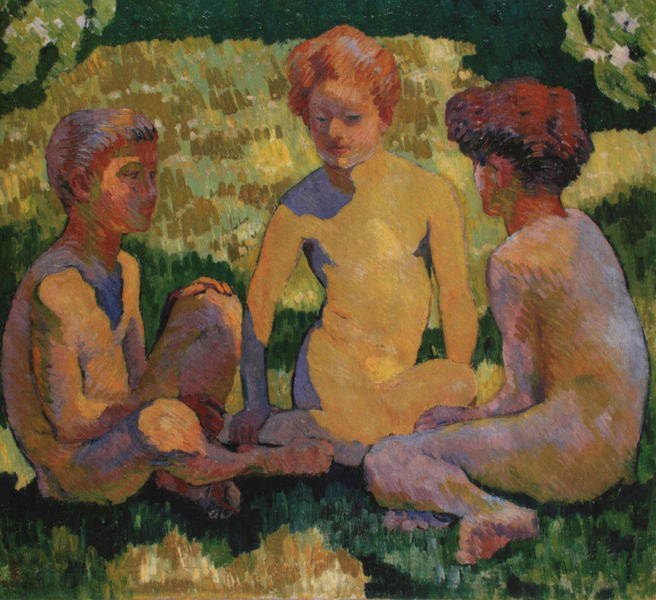
Titel: Fanciulli al sole, Kinder in der Sonne
Künstler: Giovanni Giacometti
Standort: Bern
Institution: Kunstmuseum
Schlagwörter: akt, haut, nackt, schatten, grün, impressionismus, menschen, ocker, sitzen, braun, haar, licht, blick, gras, rasen, rot, wiese, expressionismus, gesicht, öl, natur, busch, pastos, sonne, haare, sitzend, drei, kind, kinder, garten, jungen, knaben, nackte, jungs, schraffur